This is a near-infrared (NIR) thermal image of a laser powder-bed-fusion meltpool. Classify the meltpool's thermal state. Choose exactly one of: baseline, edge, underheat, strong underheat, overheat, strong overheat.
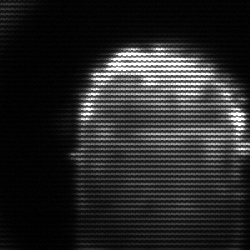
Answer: baseline